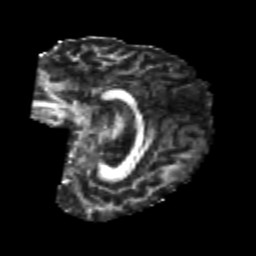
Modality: FA
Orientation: sagittal
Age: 24
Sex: female
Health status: healthy
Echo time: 0.074 s